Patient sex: M
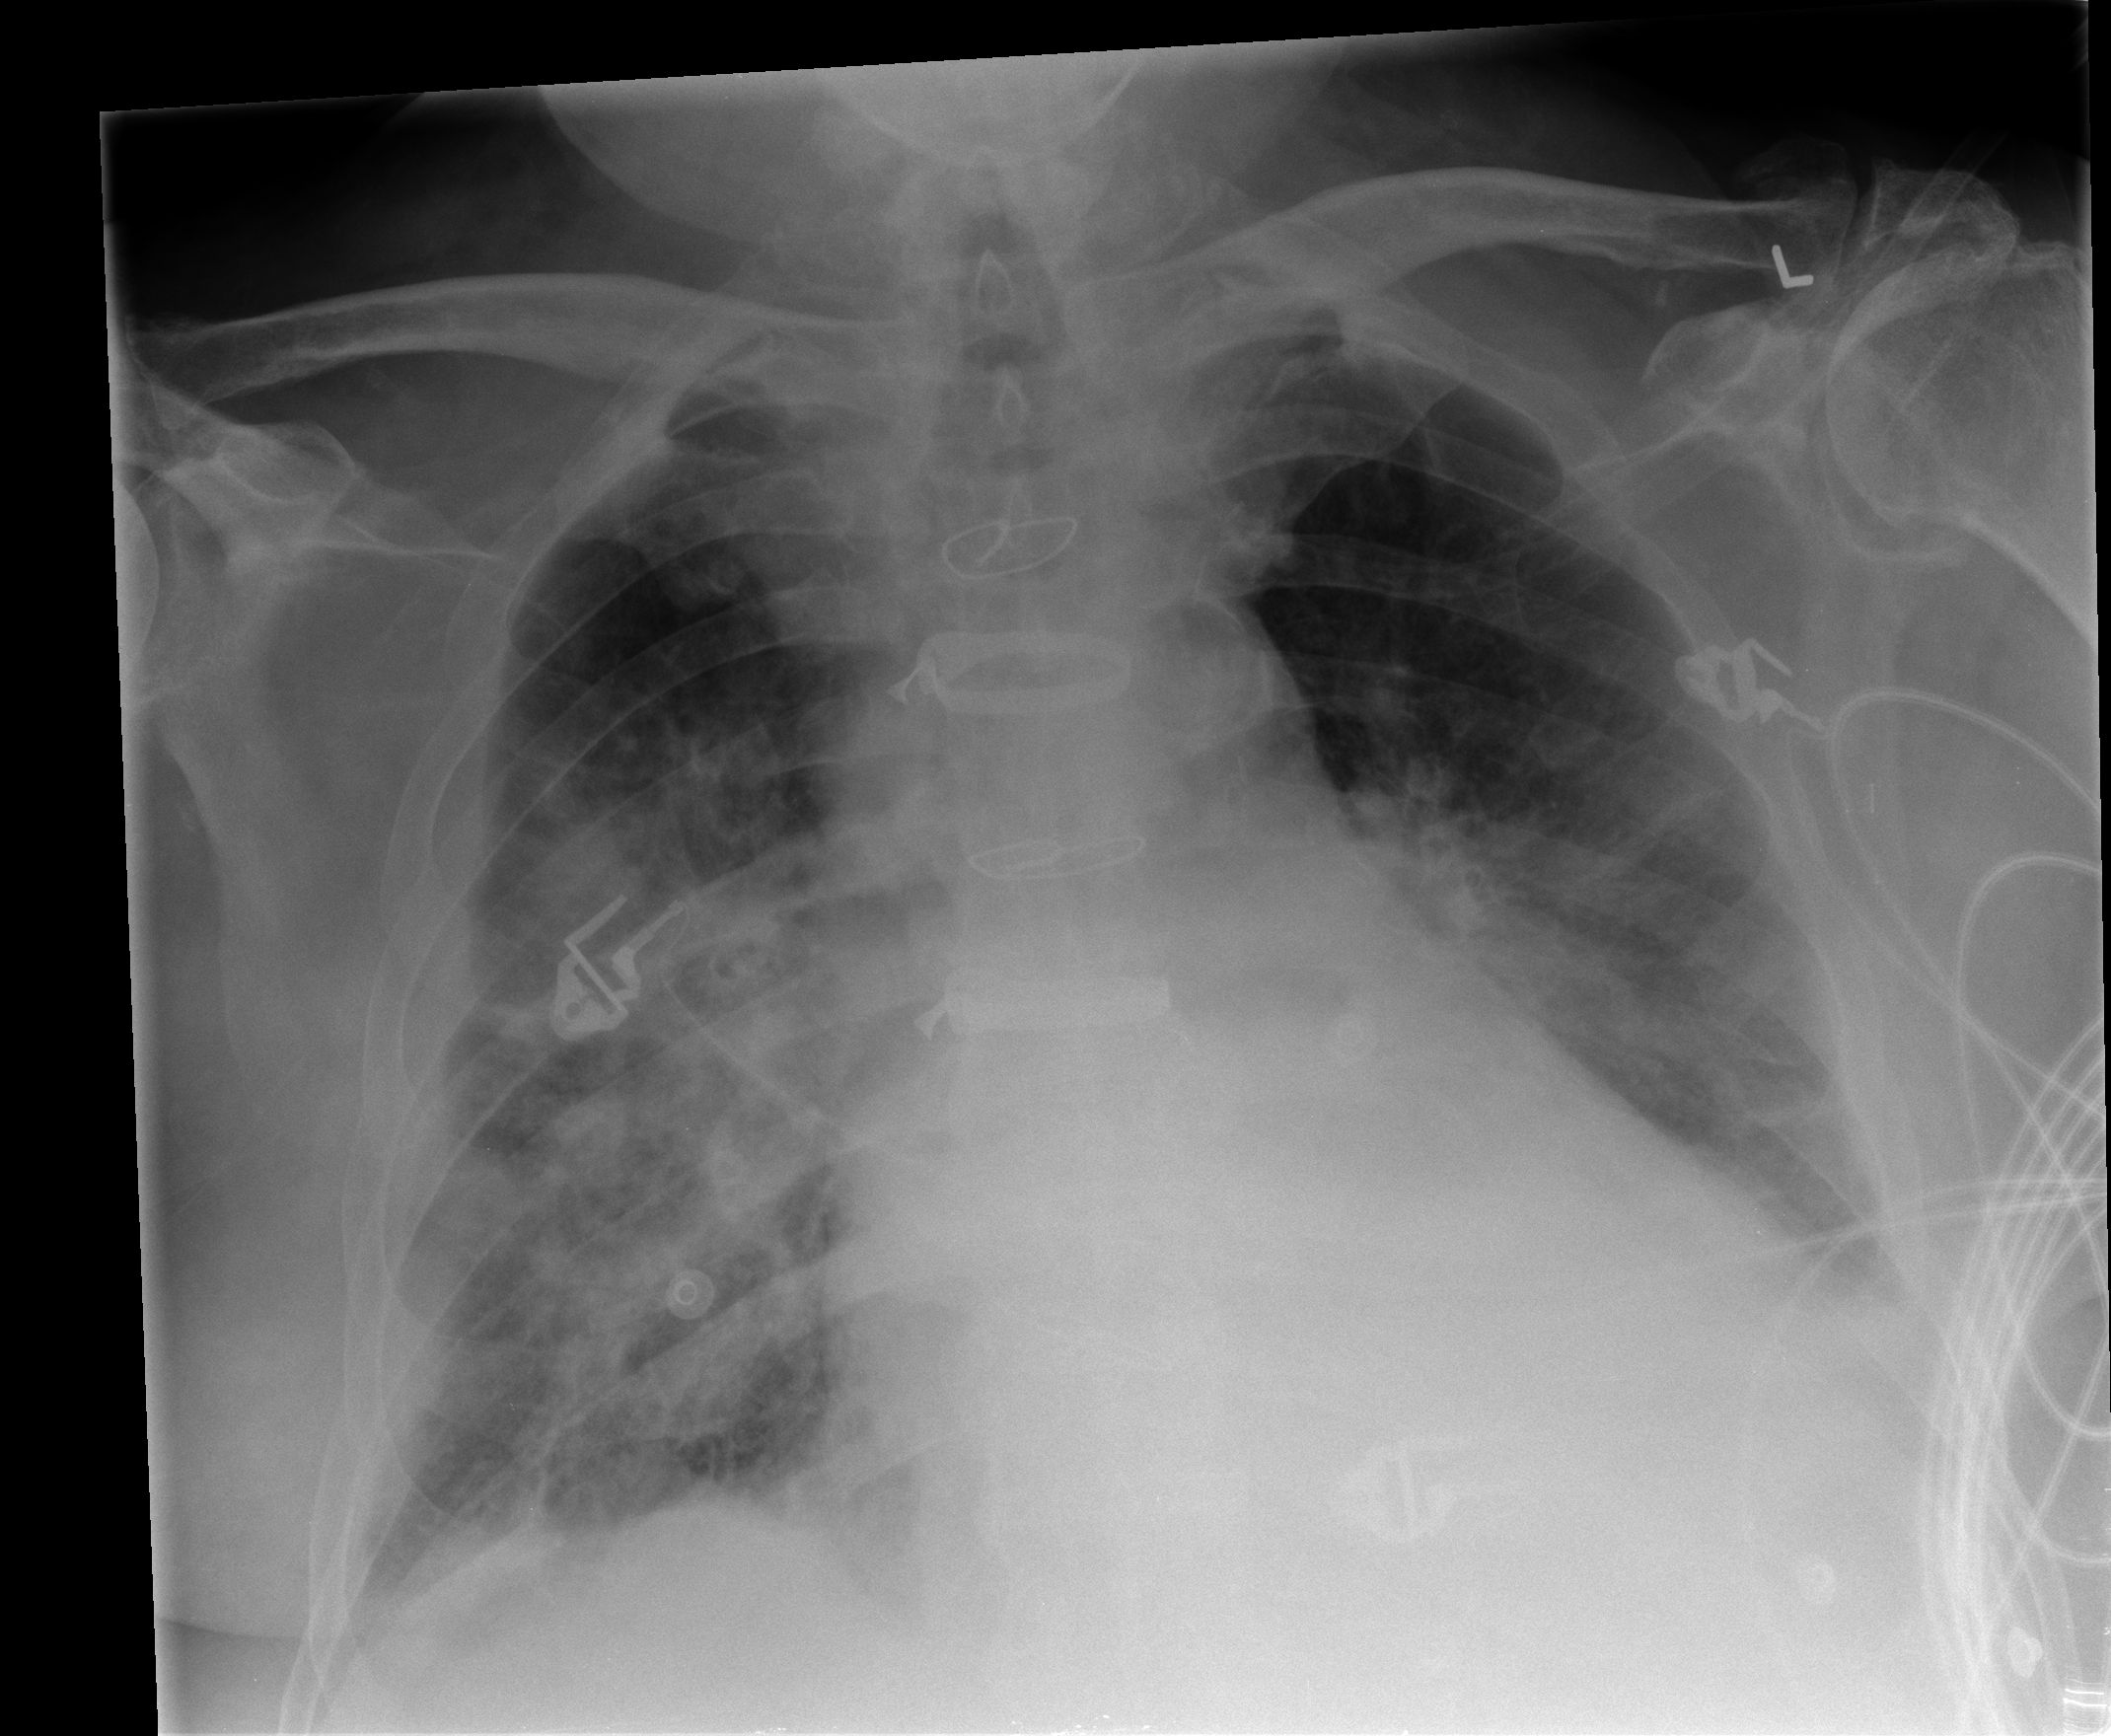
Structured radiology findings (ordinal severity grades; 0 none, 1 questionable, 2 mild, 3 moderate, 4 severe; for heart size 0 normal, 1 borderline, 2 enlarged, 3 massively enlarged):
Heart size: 2
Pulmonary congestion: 2
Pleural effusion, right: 2
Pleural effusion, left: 2
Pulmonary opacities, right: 3
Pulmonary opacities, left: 2
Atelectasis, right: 2
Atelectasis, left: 2